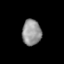
Tissue: lung
Cell type: Endothelial cells
Senescence score: 0.5626
Nuclear area (px): 480
Mean DAPI intensity: 149.594